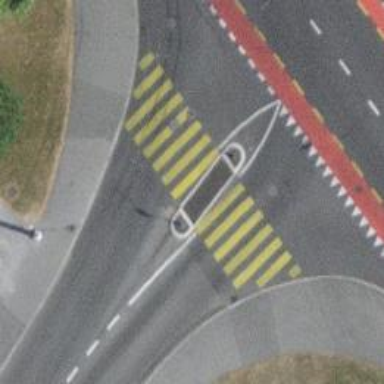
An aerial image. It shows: Uncontrolled zebra crossing with central island. The crossing is marked with zebra stripes.